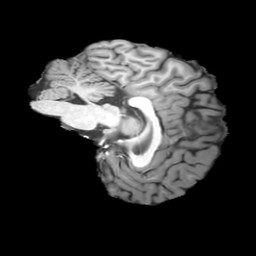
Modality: T1w
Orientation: sagittal